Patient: sex M, age 55
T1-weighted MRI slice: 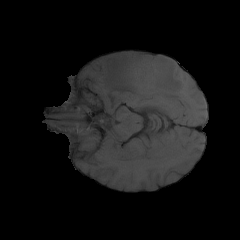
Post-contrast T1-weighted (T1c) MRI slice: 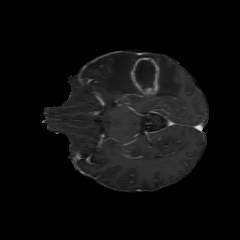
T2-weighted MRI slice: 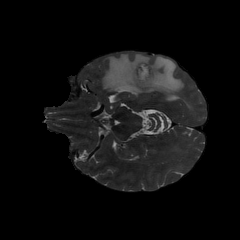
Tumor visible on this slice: yes
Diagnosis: Glioblastoma, IDH-wildtype
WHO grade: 4